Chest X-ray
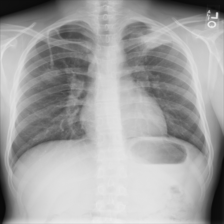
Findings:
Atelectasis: negative
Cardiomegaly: negative
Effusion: negative
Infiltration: negative
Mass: negative
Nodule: negative
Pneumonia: negative
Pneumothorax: negative
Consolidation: negative
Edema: negative
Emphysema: negative
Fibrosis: negative
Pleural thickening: negative
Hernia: negative